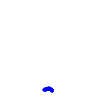
Particle: kaon